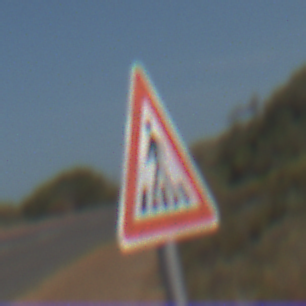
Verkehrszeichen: FussgaengerueberwegRechts
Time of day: MorningAfternoon
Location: Outdoor (Nature)
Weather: Clear
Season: NotSpecified
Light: Natural